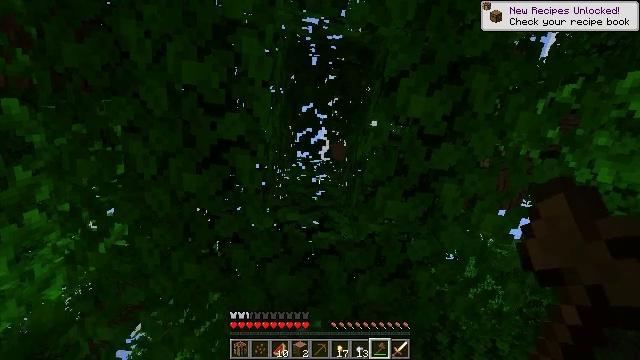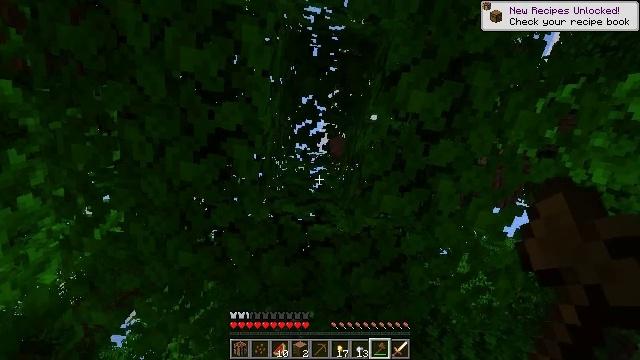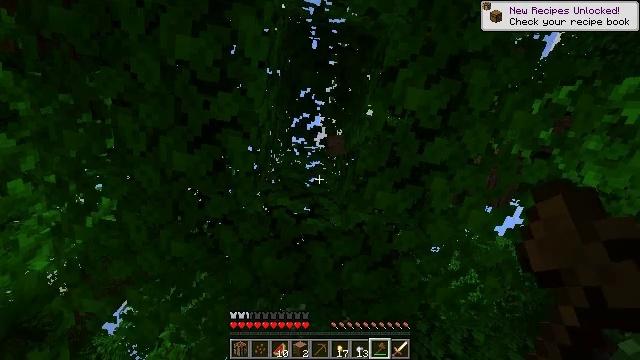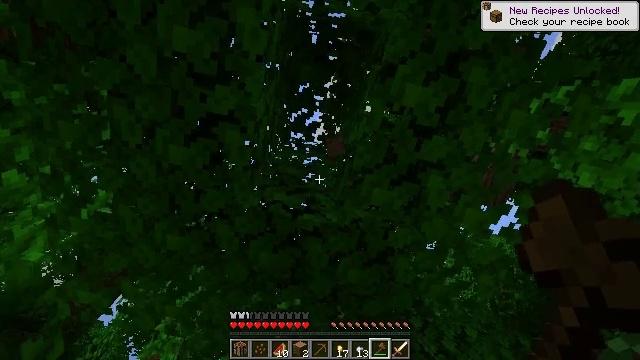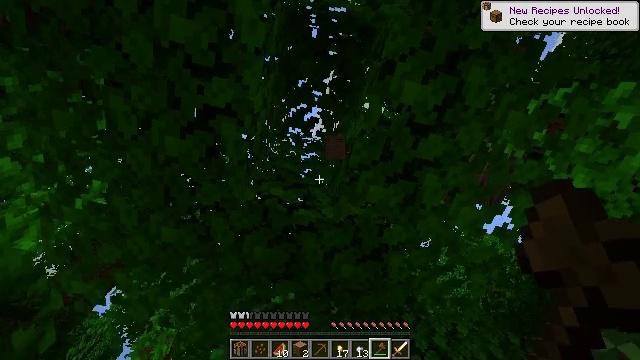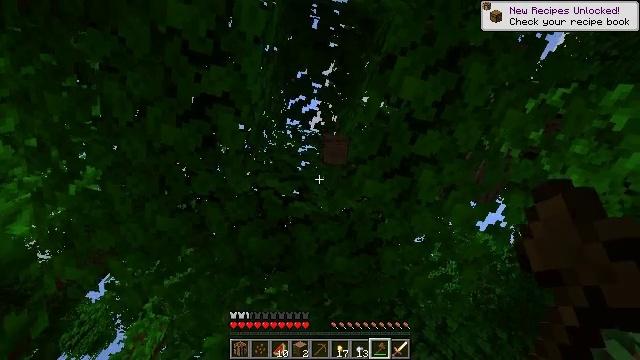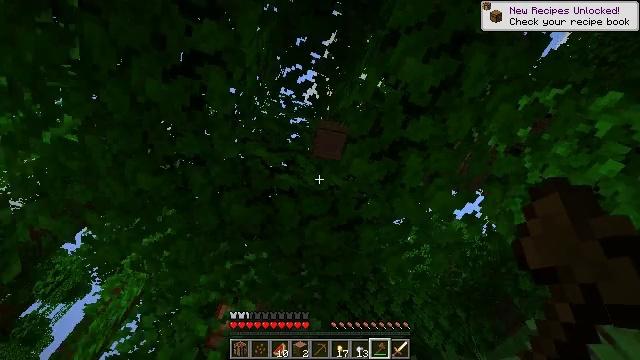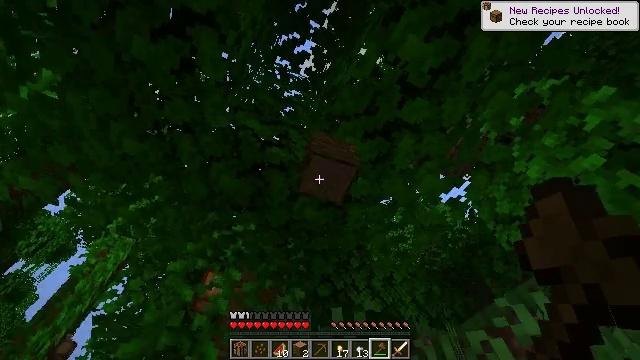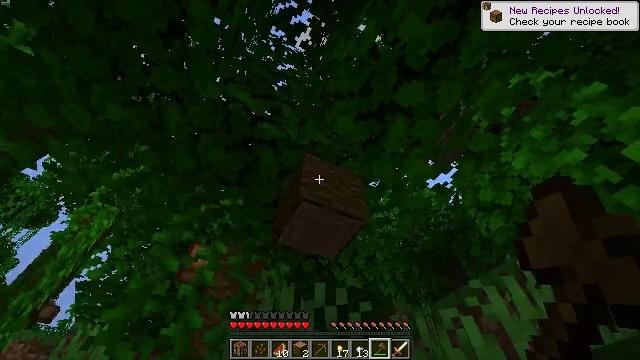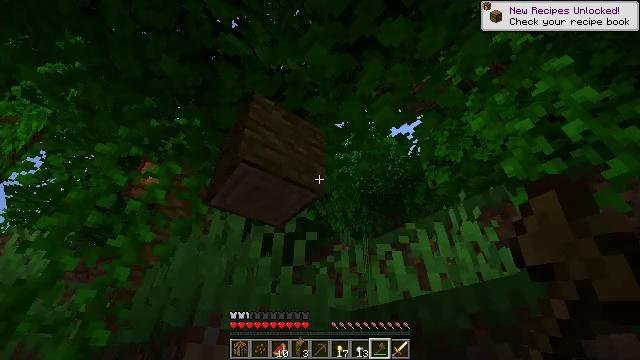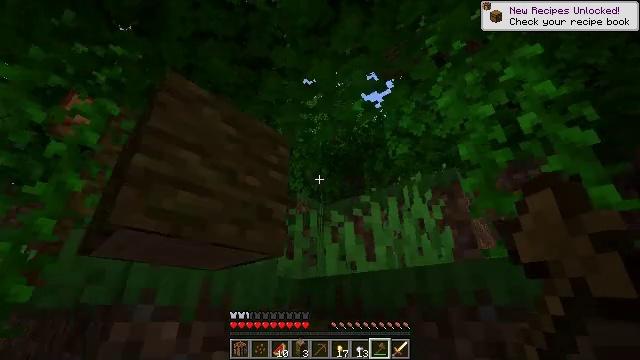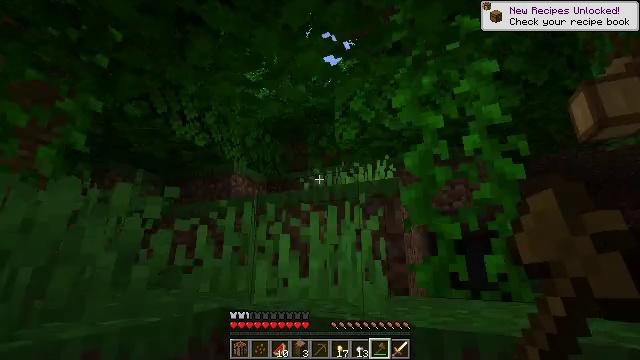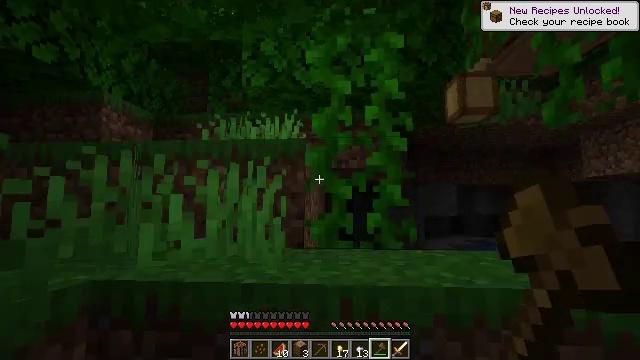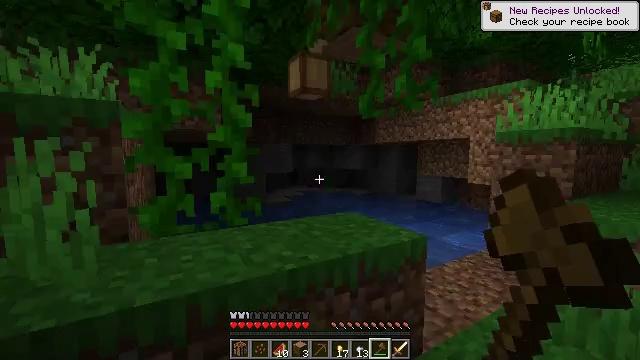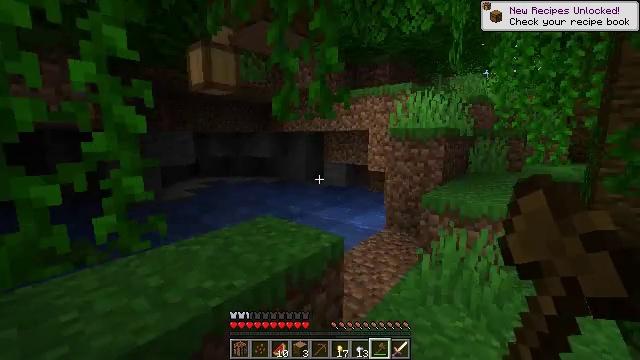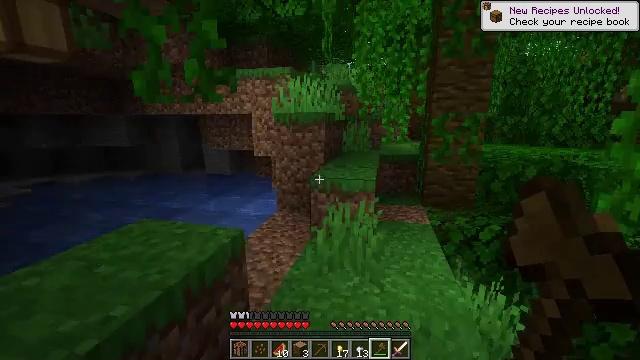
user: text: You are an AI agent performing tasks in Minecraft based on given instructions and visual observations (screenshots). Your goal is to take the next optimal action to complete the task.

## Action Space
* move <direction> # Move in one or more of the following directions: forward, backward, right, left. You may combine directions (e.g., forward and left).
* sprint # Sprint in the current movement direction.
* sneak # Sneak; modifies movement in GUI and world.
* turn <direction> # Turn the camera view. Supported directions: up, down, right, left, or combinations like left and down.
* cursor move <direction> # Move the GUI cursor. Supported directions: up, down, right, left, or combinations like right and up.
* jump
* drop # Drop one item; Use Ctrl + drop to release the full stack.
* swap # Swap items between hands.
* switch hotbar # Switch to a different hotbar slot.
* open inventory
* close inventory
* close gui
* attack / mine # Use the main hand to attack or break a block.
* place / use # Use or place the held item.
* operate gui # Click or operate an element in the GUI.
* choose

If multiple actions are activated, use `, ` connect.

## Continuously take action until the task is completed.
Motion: motion action
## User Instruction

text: Chop down a jungle log from the jungle tree.
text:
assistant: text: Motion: move forward, turn right and down
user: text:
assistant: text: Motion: move forward, turn right and down
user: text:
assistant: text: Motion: turn right
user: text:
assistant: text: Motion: turn right
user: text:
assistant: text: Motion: turn right and down
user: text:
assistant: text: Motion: turn right and down
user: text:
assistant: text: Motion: turn right and down
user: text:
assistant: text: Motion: turn right and down
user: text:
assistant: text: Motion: move forward, turn right and down
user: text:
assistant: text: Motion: move forward and move left, turn right and down, jump
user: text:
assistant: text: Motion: move forward and move left, turn right and down, jump
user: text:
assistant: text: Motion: move forward and move left, turn right and down, jump
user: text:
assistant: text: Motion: move forward and move left, turn right and down, jump
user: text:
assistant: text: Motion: move forward and move left, turn right and down, jump
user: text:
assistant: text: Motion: move forward and move left, turn right and down, jump
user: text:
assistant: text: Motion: move forward and move left, turn right
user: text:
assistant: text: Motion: turn right
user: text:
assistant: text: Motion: no_op
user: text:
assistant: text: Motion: no_op
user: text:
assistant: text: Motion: no_op
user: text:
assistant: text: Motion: no_op
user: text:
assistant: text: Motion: no_op
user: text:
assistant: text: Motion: turn right
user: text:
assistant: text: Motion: move forward, turn right
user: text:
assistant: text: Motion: move forward, turn right and up
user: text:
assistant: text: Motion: move forward, turn up
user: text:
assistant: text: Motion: move forward
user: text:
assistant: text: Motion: move forward
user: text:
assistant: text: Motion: move forward
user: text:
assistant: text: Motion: move forward